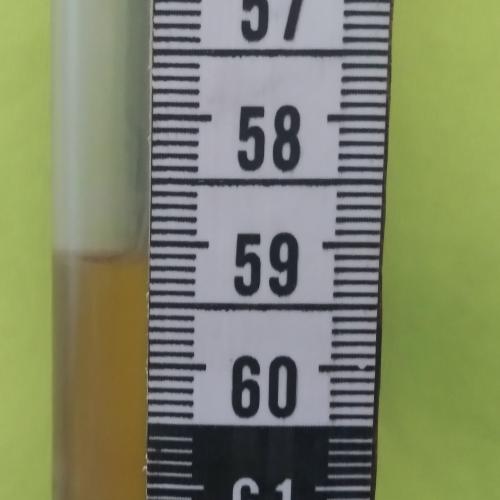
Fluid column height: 59.1 cm